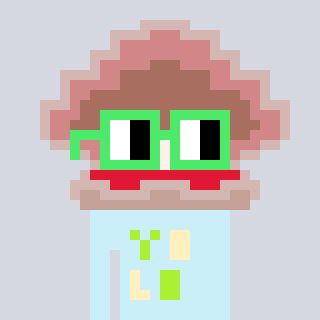
a pixel art character with square light green glasses, a oyster-shaped head and a cold-colored body on a cool background